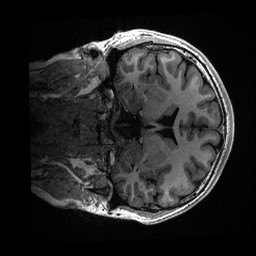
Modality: T1w
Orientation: coronal
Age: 18
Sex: male
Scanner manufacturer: ge
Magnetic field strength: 3 T
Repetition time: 0.006952 s
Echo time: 0.00292 s